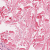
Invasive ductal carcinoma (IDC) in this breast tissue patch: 0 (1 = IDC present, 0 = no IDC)